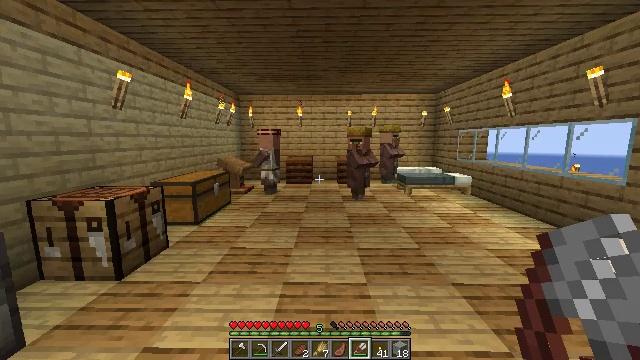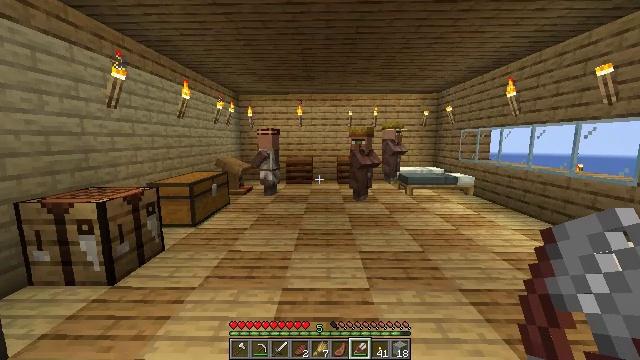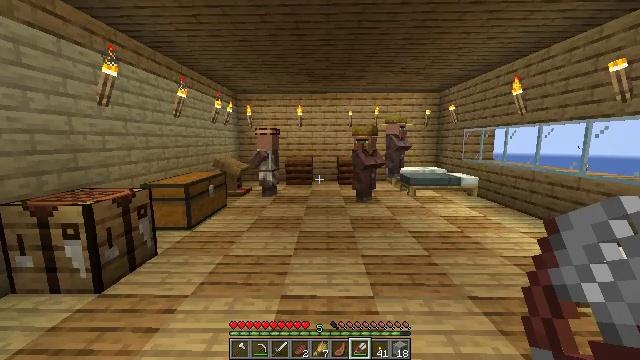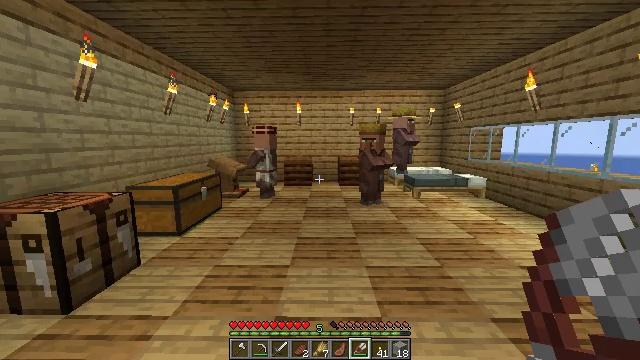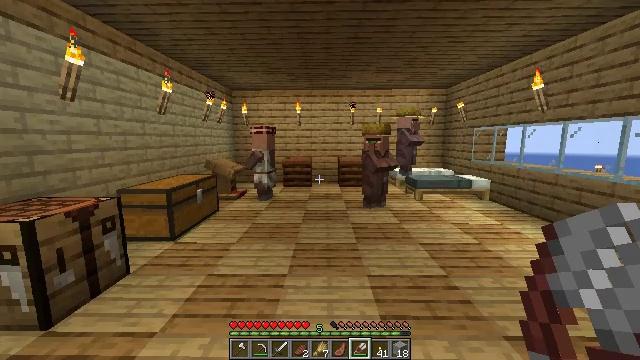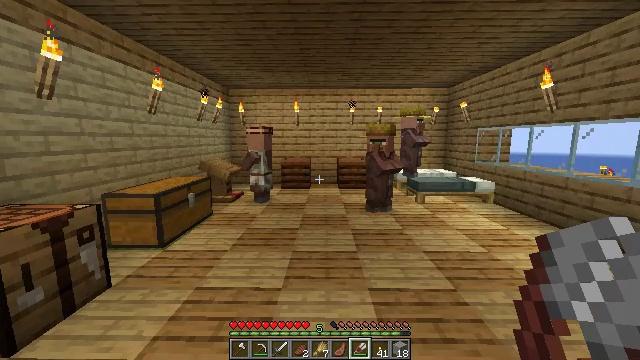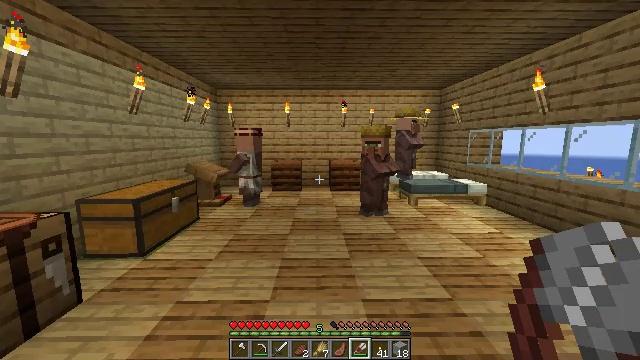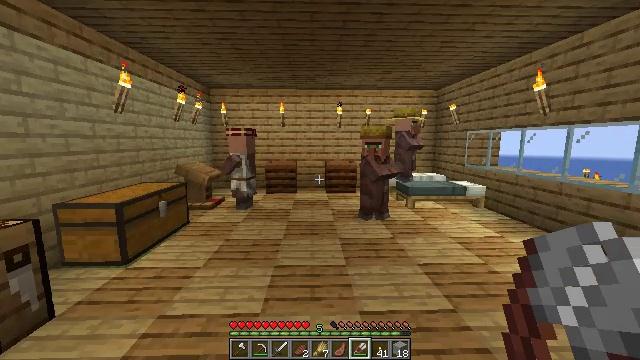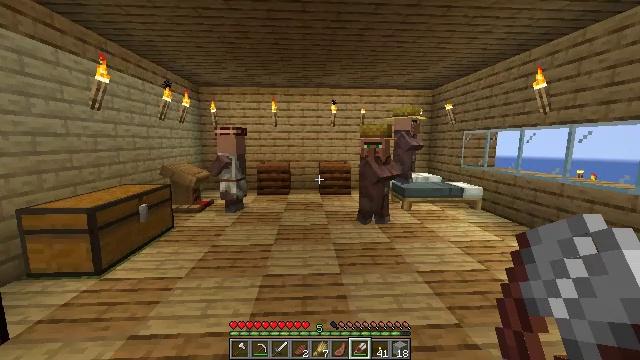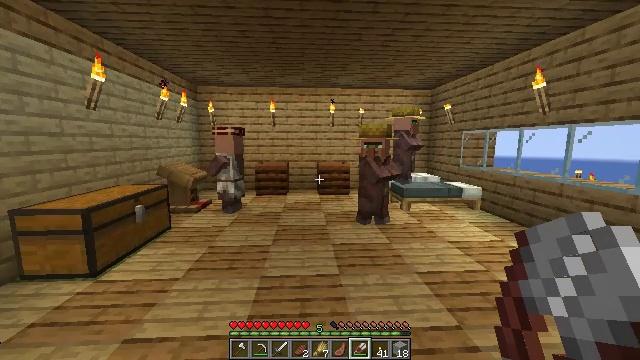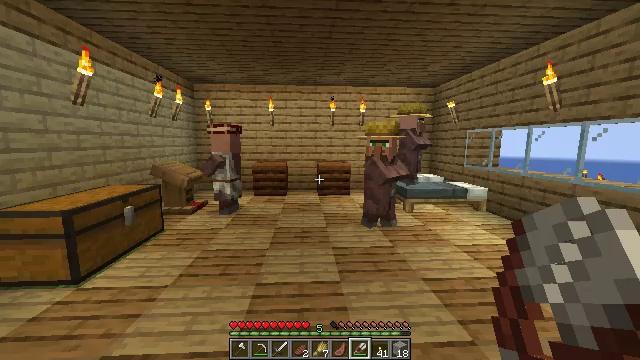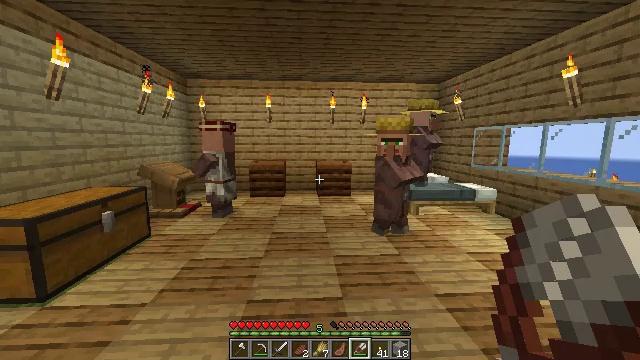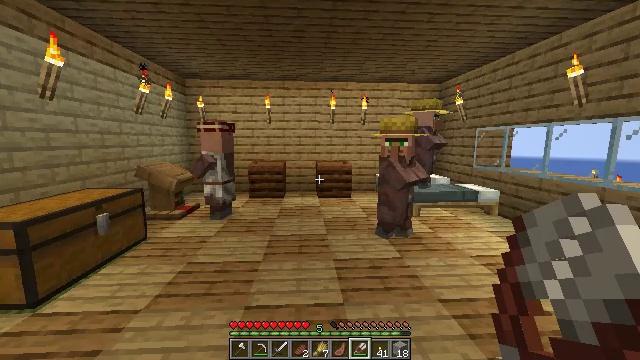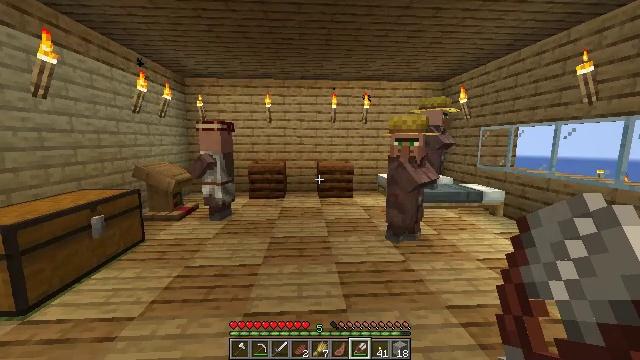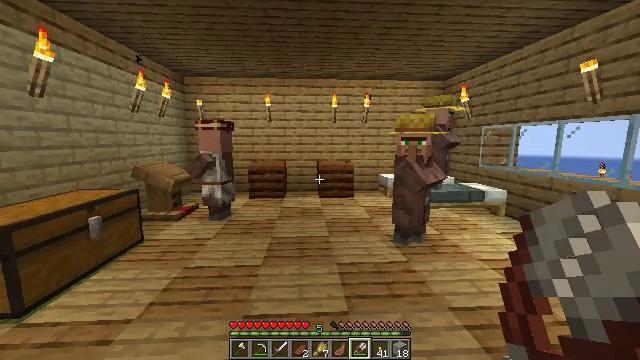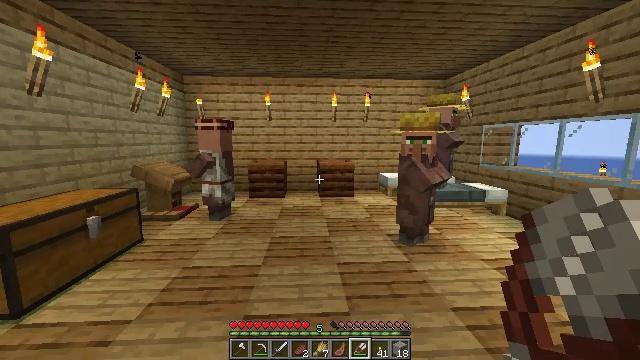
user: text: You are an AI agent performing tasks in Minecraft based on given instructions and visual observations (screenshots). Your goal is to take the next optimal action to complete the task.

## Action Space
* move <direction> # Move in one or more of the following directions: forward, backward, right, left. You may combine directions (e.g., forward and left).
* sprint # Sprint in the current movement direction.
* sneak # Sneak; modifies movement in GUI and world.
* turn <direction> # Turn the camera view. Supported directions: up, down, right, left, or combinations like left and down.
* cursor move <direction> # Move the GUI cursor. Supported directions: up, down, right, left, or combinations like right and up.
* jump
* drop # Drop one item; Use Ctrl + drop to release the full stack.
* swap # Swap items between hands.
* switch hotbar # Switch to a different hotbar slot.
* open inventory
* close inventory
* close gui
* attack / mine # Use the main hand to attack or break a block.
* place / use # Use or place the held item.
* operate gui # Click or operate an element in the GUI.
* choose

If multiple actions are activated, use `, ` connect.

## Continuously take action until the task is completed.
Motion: motion action
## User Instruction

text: Make a gray bed using the crafting table.
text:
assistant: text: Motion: move forward
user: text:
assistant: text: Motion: move forward
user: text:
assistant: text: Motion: move forward
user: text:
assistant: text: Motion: move forward
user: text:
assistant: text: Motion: move forward
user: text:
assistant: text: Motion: move forward, turn right
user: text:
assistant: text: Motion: move forward
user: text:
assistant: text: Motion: move forward, turn right
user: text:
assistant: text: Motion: move forward
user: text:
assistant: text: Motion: move forward
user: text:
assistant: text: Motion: move forward
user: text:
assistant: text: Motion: no_op
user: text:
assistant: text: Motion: no_op
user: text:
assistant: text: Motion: no_op
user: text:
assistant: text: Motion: no_op
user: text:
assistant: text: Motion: no_op
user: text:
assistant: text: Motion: no_op
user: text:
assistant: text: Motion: no_op
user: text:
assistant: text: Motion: no_op
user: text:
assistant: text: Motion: no_op
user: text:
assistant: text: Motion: no_op
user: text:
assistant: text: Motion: no_op
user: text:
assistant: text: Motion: no_op
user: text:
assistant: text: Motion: no_op
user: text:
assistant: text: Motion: no_op
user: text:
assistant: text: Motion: no_op
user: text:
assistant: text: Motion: no_op
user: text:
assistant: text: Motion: no_op
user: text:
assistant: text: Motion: no_op
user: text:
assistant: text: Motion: turn right